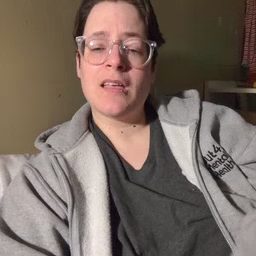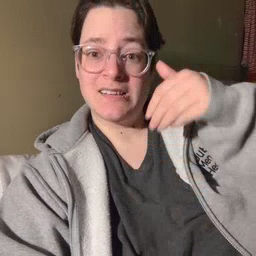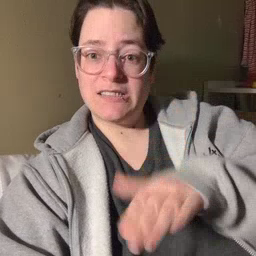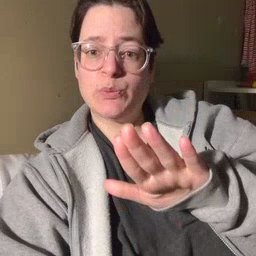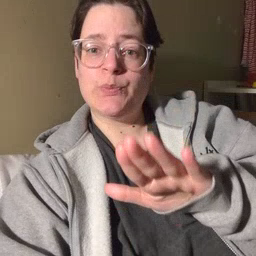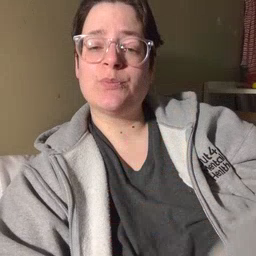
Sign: into